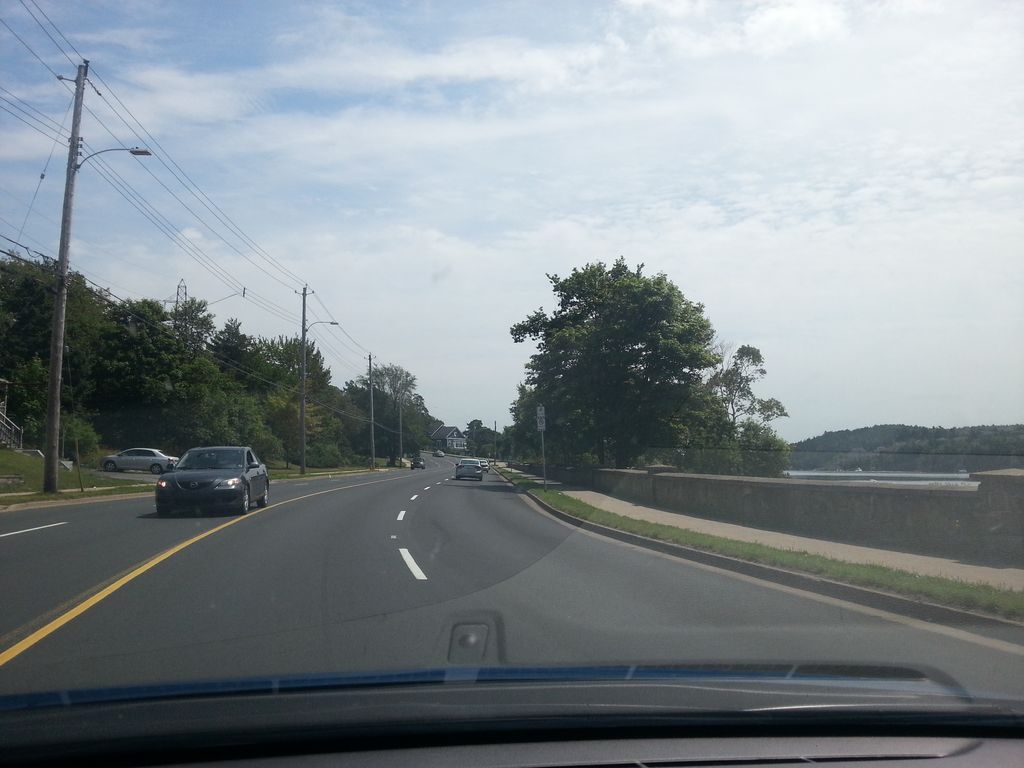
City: halifax